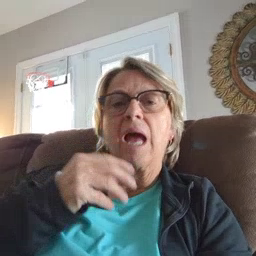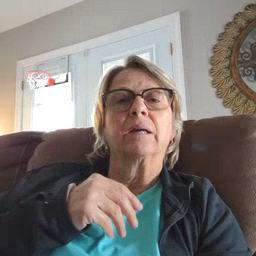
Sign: snack